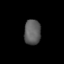
Tissue: lung
Cell type: Epithelial cells
Senescence score: 0.09418
Nuclear area (px): 409
Mean DAPI intensity: 94.335